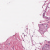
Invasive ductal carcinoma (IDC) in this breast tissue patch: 0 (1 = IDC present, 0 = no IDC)